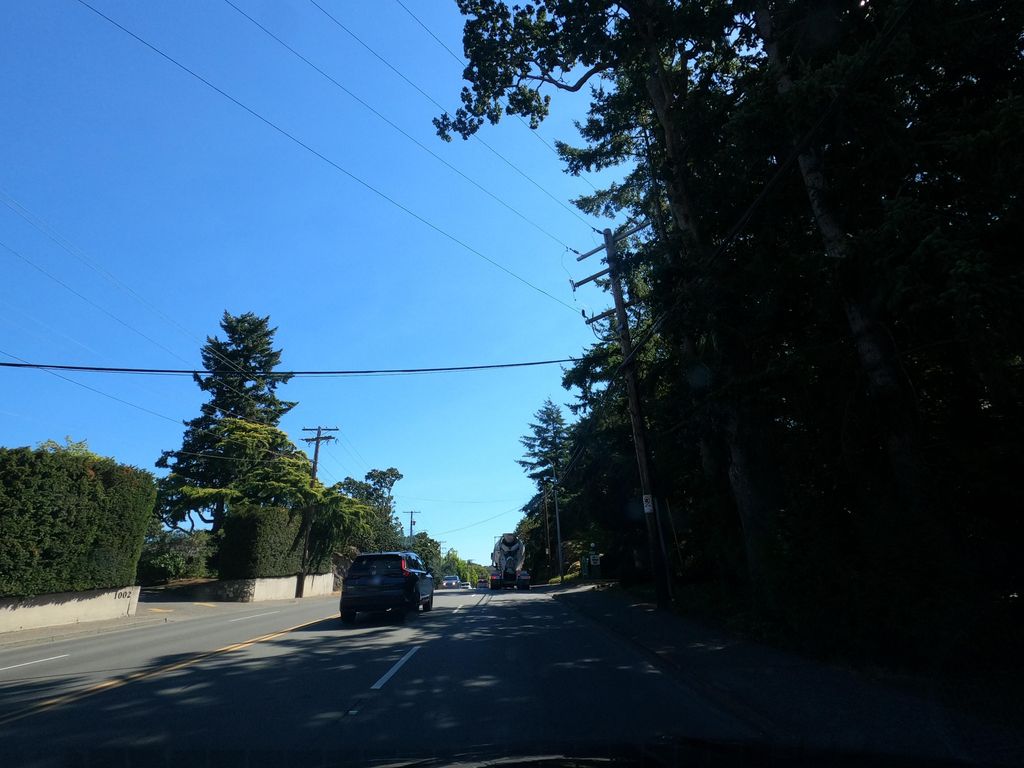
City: victoria